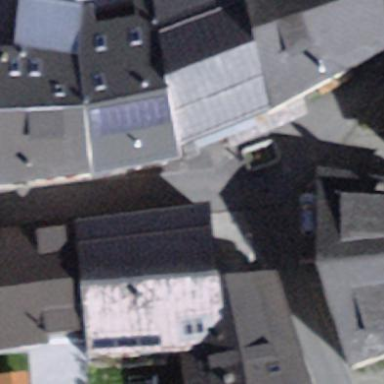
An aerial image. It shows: Building with gabled roof oriented across its structure.